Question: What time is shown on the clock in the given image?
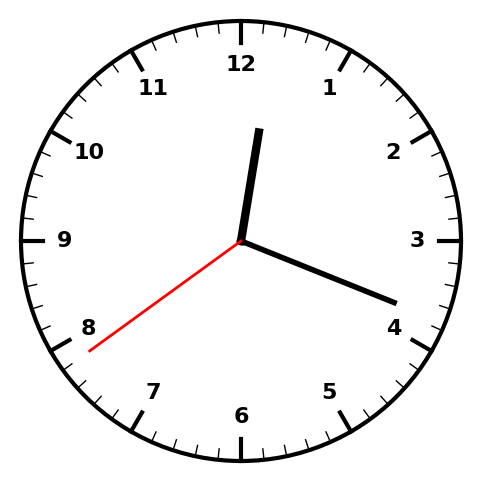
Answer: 12:18:39